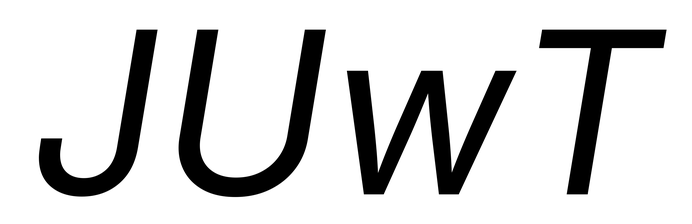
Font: Inter-Italic_Italic